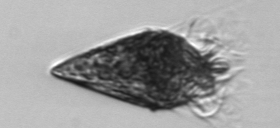
Label: Strombidium_wulffi